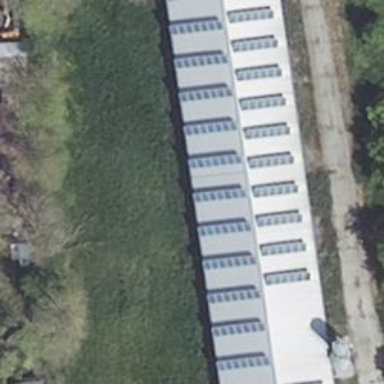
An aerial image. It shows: Building featuring small installation solar photovoltaic panel for electricity generation.